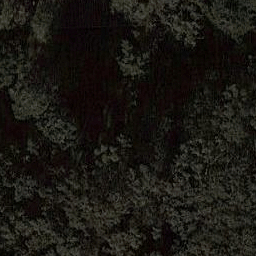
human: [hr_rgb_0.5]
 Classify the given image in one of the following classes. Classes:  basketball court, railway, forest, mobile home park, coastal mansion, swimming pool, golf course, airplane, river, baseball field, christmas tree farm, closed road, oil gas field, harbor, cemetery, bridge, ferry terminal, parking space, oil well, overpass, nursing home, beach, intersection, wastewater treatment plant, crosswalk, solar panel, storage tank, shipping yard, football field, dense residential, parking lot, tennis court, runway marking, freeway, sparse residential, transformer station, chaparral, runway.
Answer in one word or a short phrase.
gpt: forest